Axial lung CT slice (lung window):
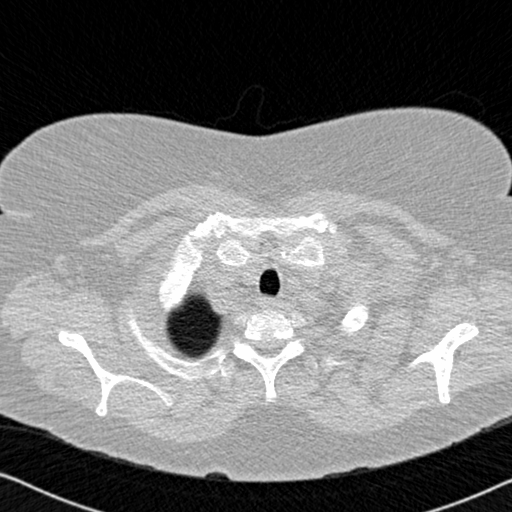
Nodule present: no